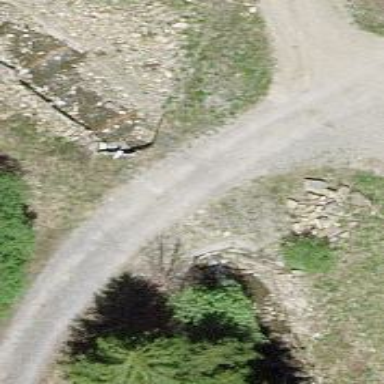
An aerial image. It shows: Gravel track on bridge with grade 2 tracktype.